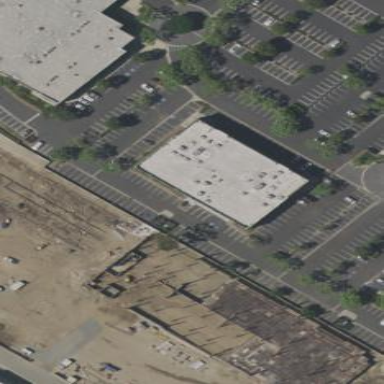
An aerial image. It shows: Commercial building.